Interaction volume radius: 10 \u00c5
Interaction volume height: 10 \u00c5
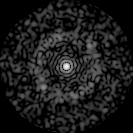
Disorder parameter: 0.8232